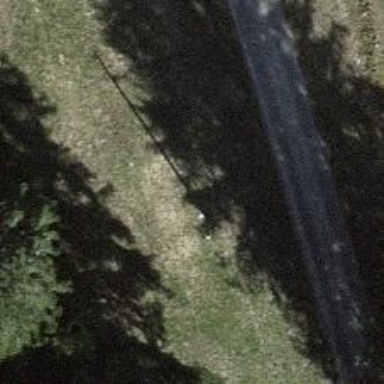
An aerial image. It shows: Power pole.